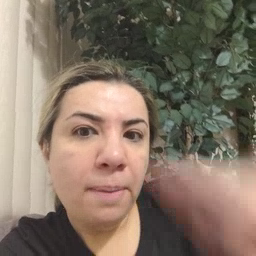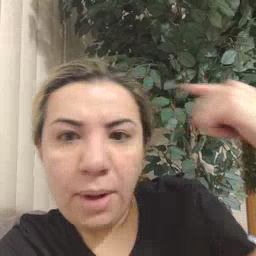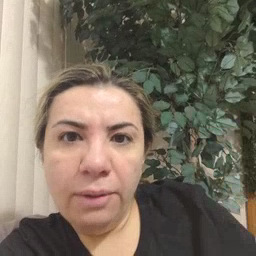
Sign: black